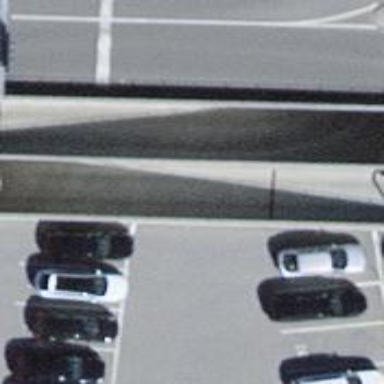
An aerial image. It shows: Parking entrance.